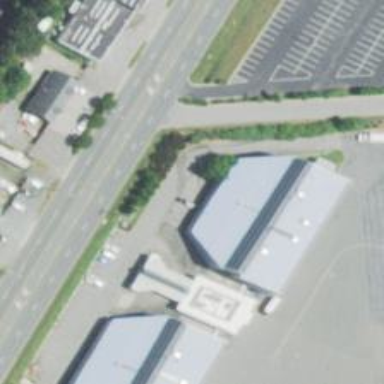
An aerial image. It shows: Hangar building.